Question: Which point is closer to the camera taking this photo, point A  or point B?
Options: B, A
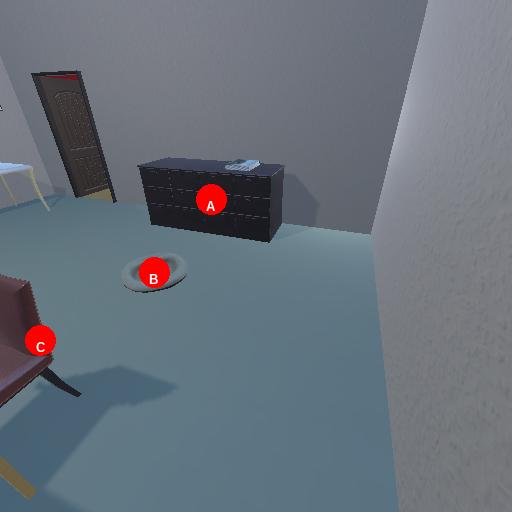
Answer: B